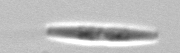
Label: pennate